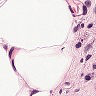
Metastatic tissue present: no